Question: I seem to have some files in my Xcode project that I erase. I've tried right-clicking->deleting, dragging out, Build->Clean, anything I can possibly think of.

Any ideas how to get rid of these renegade files?
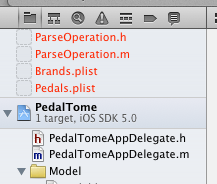
Answer: I'm sure in an older version of Xcode you could dig around () inside the .xcodeproj file (show package contents and look in there) and somewhere was an xml file which held everything like that. However, I have just had a quick look and didn't see anything that looked likely. Try grepping the files in there for your rogue filenames and see if anything shows up.
If you don't get anywhere in that route you might be able to trick it by creating those files (or at least files with those names) again, then re-importing / re-deleting them.